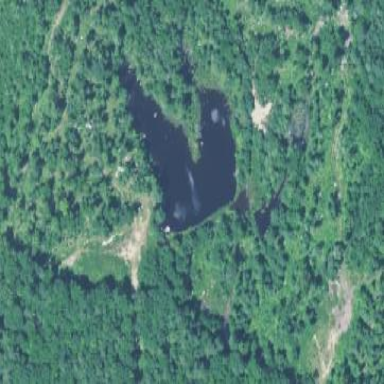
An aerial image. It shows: Pond surrounded by natural water.